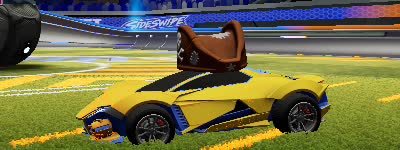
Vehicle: werewolf